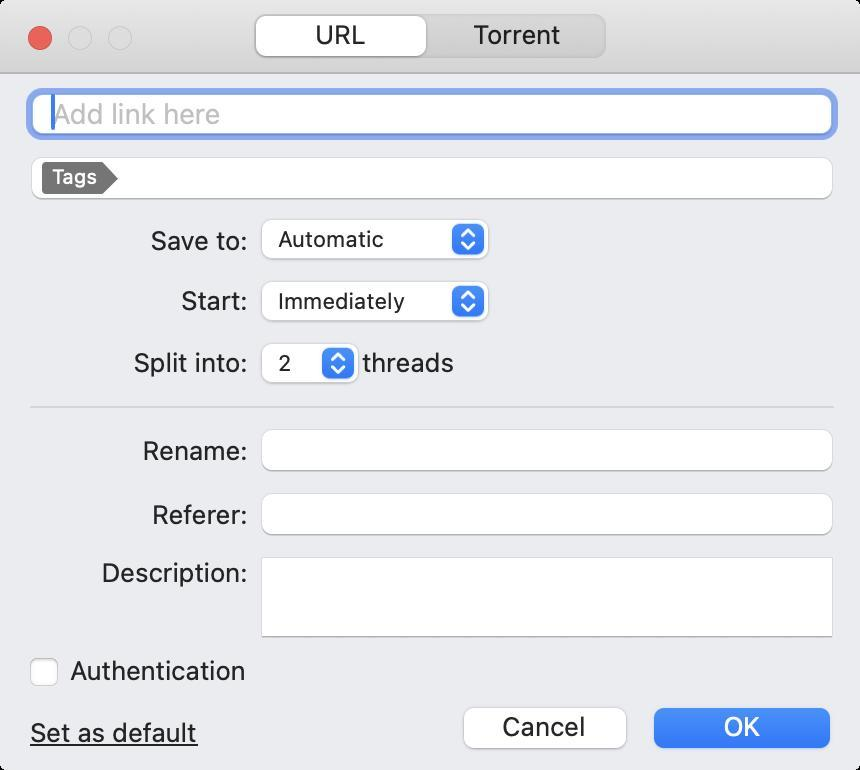
Accessibility tree:
{"name": "New_Task", "role": "AXWindow", "description": null, "role_description": "window", "value": null, "position": "529.00;286.00", "size": "430;385", "children": [{"name": "Cancel", "role": "AXButton", "description": null, "role_description": "button", "value": null, "position": "225.00;349.00", "size": "95;32", "children": []}, {"name": null, "role": "AXPopUpButton", "description": null, "role_description": "pop up button", "value": "Immediately", "position": "128.00;139.00", "size": "120;26", "children": []}, {"name": null, "role": "AXStaticText", "description": null, "role_description": "text", "value": "Set as default", "position": "13.00;357.00", "size": "88;17", "children": []}, {"name": null, "role": "AXTextField", "description": null, "role_description": "text field", "value": "", "position": "15.00;78.00", "size": "402;22", "children": []}, {"name": "OK", "role": "AXButton", "description": null, "role_description": "button", "value": null, "position": "320.00;349.00", "size": "102;32", "children": []}, {"name": null, "role": "AXPopUpButton", "description": null, "role_description": "pop up button", "value": "Automatic", "position": "128.00;108.00", "size": "120;26", "children": []}, {"name": null, "role": "AXStaticText", "description": null, "role_description": "text", "value": "Tags", "position": "24.00;82.00", "size": "27;13", "children": []}, {"name": null, "role": "AXStaticText", "description": null, "role_description": "text", "value": "Start:", "position": "13.00;141.00", "size": "113;17", "children": []}, {"name": null, "role": "AXStaticText", "description": null, "role_description": "text", "value": "Save to:", "position": "13.00;111.00", "size": "113;17", "children": []}, {"name": "", "role": "AXButton", "description": null, "role_description": "button", "value": null, "position": "12.00;11.00", "size": "16;16", "children": []}, {"name": "", "role": "AXButton", "description": null, "role_description": "button", "value": null, "position": "32.00;11.00", "size": "16;16", "children": []}, {"name": "", "role": "AXButton", "description": null, "role_description": "button", "value": null, "position": "52.00;11.00", "size": "16;16", "children": []}, {"name": null, "role": "AXRadioGroup", "description": null, "role_description": "radio group", "value": "{\n    \"name\": null,\n    \"role\": \"AXRadioButton\",\n    \"description\": \"URL\",\n    \"role_description\": \"radio button\",\n    \"value\": 1,\n    \"position\": \"125.00;6.00\",\n    \"size\": \"89;24\",\n    \"children\": []\n}", "position": "125.00;7.00", "size": "180;23", "children": [{"name": null, "role": "AXRadioButton", "description": "URL", "role_description": "radio button", "value": 1, "position": "125.00;6.00", "size": "89;24", "children": []}, {"name": null, "role": "AXRadioButton", "description": "Torrent", "role_description": "radio button", "value": 0, "position": "214.00;6.00", "size": "91;24", "children": []}]}, {"name": null, "role": "AXStaticText", "description": null, "role_description": "text", "value": "Authentication", "position": "33.00;326.00", "size": "256;17", "children": []}, {"name": "", "role": "AXCheckBox", "description": null, "role_description": "checkbox", "value": 0, "position": "13.00;327.00", "size": "120;18", "children": []}, {"name": null, "role": "AXStaticText", "description": null, "role_description": "text", "value": "Referer:", "position": "13.00;248.00", "size": "113;17", "children": []}, {"name": null, "role": "AXStaticText", "description": null, "role_description": "text", "value": "threads", "position": "179.00;172.00", "size": "72;17", "children": []}, {"name": null, "role": "AXPopUpButton", "description": null, "role_description": "pop up button", "value": "2", "position": "128.00;170.00", "size": "55;26", "children": []}, {"name": null, "role": "AXStaticText", "description": null, "role_description": "text", "value": "Split into:", "position": "13.00;172.00", "size": "113;17", "children": []}, {"name": null, "role": "AXStaticText", "description": null, "role_description": "text", "value": "Description:", "position": "13.00;277.00", "size": "113;17", "children": []}, {"name": null, "role": "AXTextField", "description": null, "role_description": "text field", "value": "", "position": "130.00;246.00", "size": "287;22", "children": []}, {"name": null, "role": "AXTextField", "description": null, "role_description": "text field", "value": "", "position": "130.00;278.00", "size": "287;41", "children": []}, {"name": null, "role": "AXStaticText", "description": null, "role_description": "text", "value": "Rename:", "position": "13.00;216.00", "size": "113;17", "children": []}, {"name": null, "role": "AXTextField", "description": null, "role_description": "text field", "value": "", "position": "130.00;214.00", "size": "287;22", "children": []}, {"name": null, "role": "AXScrollArea", "description": null, "role_description": "scroll area", "value": null, "position": "15.00;353.00", "size": "402;40", "children": [{"name": null, "role": "AXTable", "description": null, "role_description": "table", "value": null, "position": "16.00;354.00", "size": "400;38", "children": [{"name": null, "role": "AXColumn", "description": null, "role_description": "column", "value": null, "position": "16.00;354.00", "size": "219;38", "children": []}, {"name": null, "role": "AXColumn", "description": null, "role_description": "column", "value": null, "position": "235.00;354.00", "size": "165;38", "children": []}, {"name": null, "role": "AXColumn", "description": null, "role_description": "column", "value": null, "position": "400.00;354.00", "size": "16;38", "children": []}]}]}, {"name": null, "role": "AXTextField", "description": null, "role_description": "text field", "value": "", "position": "15.00;46.00", "size": "402;22", "children": []}]}